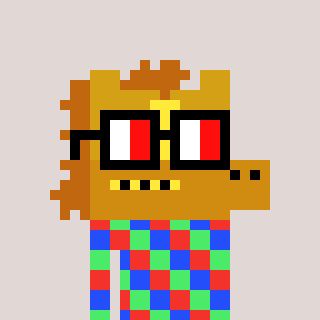
a pixel art character with square glasses with black frames and red eyes, a yellow horse-shaped head and a green-colored body on a warm background